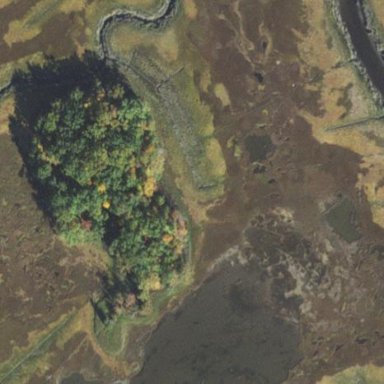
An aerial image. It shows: Islet covered with mixed woodland.